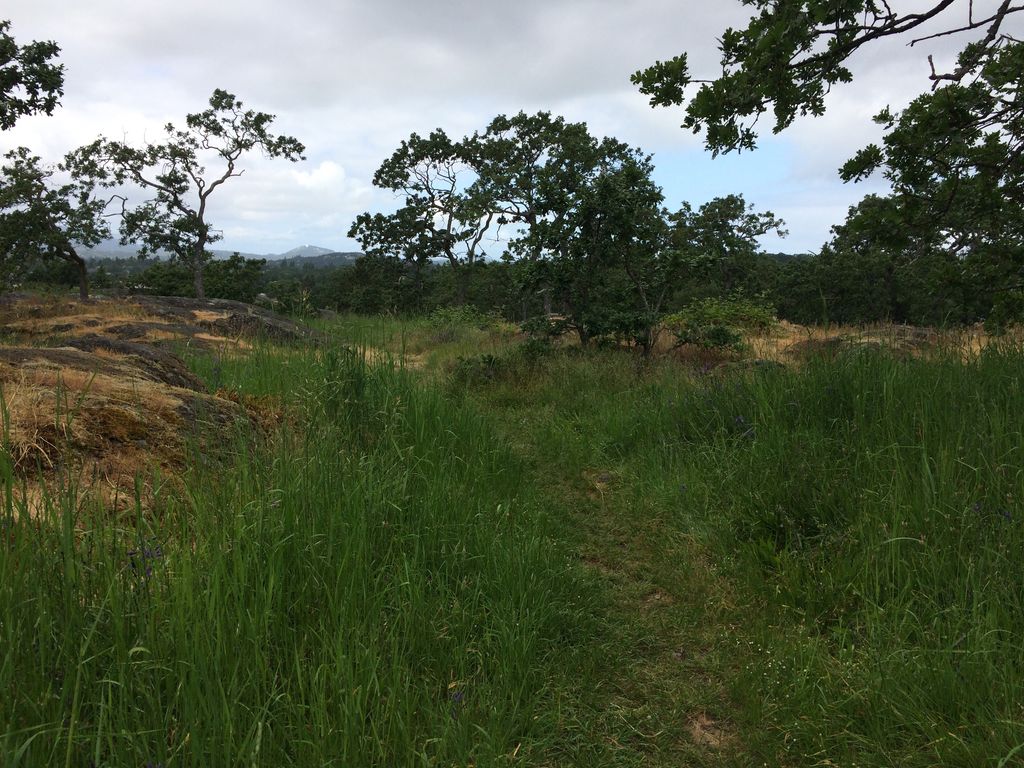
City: victoria